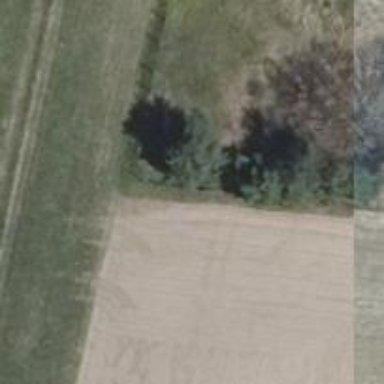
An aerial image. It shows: Deciduous broadleaved tree.